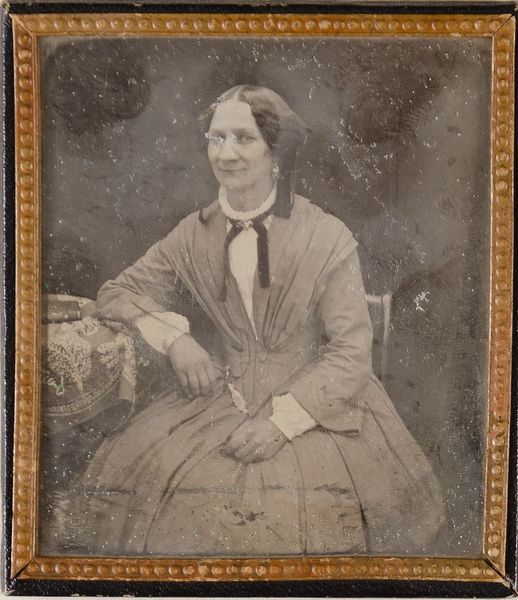
Titel: Fräulein Therese Lange
Künstler: R. Hoell
Standort: Hamburg
Institution: Museum für Kunst und Gewerbe Hamburg
Schlagwörter: frau, portrait, figur, foto, fotografie, photographie, photo, lichtbild, daguerreotypie, bildwerke, angewandte und bildende kunst, hessische systematik, porträt, porträtfotografie, porträtphotographie, hüftbild